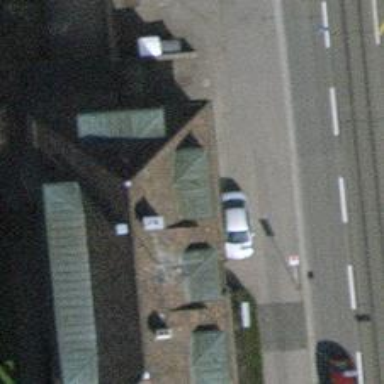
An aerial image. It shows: Clothing store.